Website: macys
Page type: billing-address
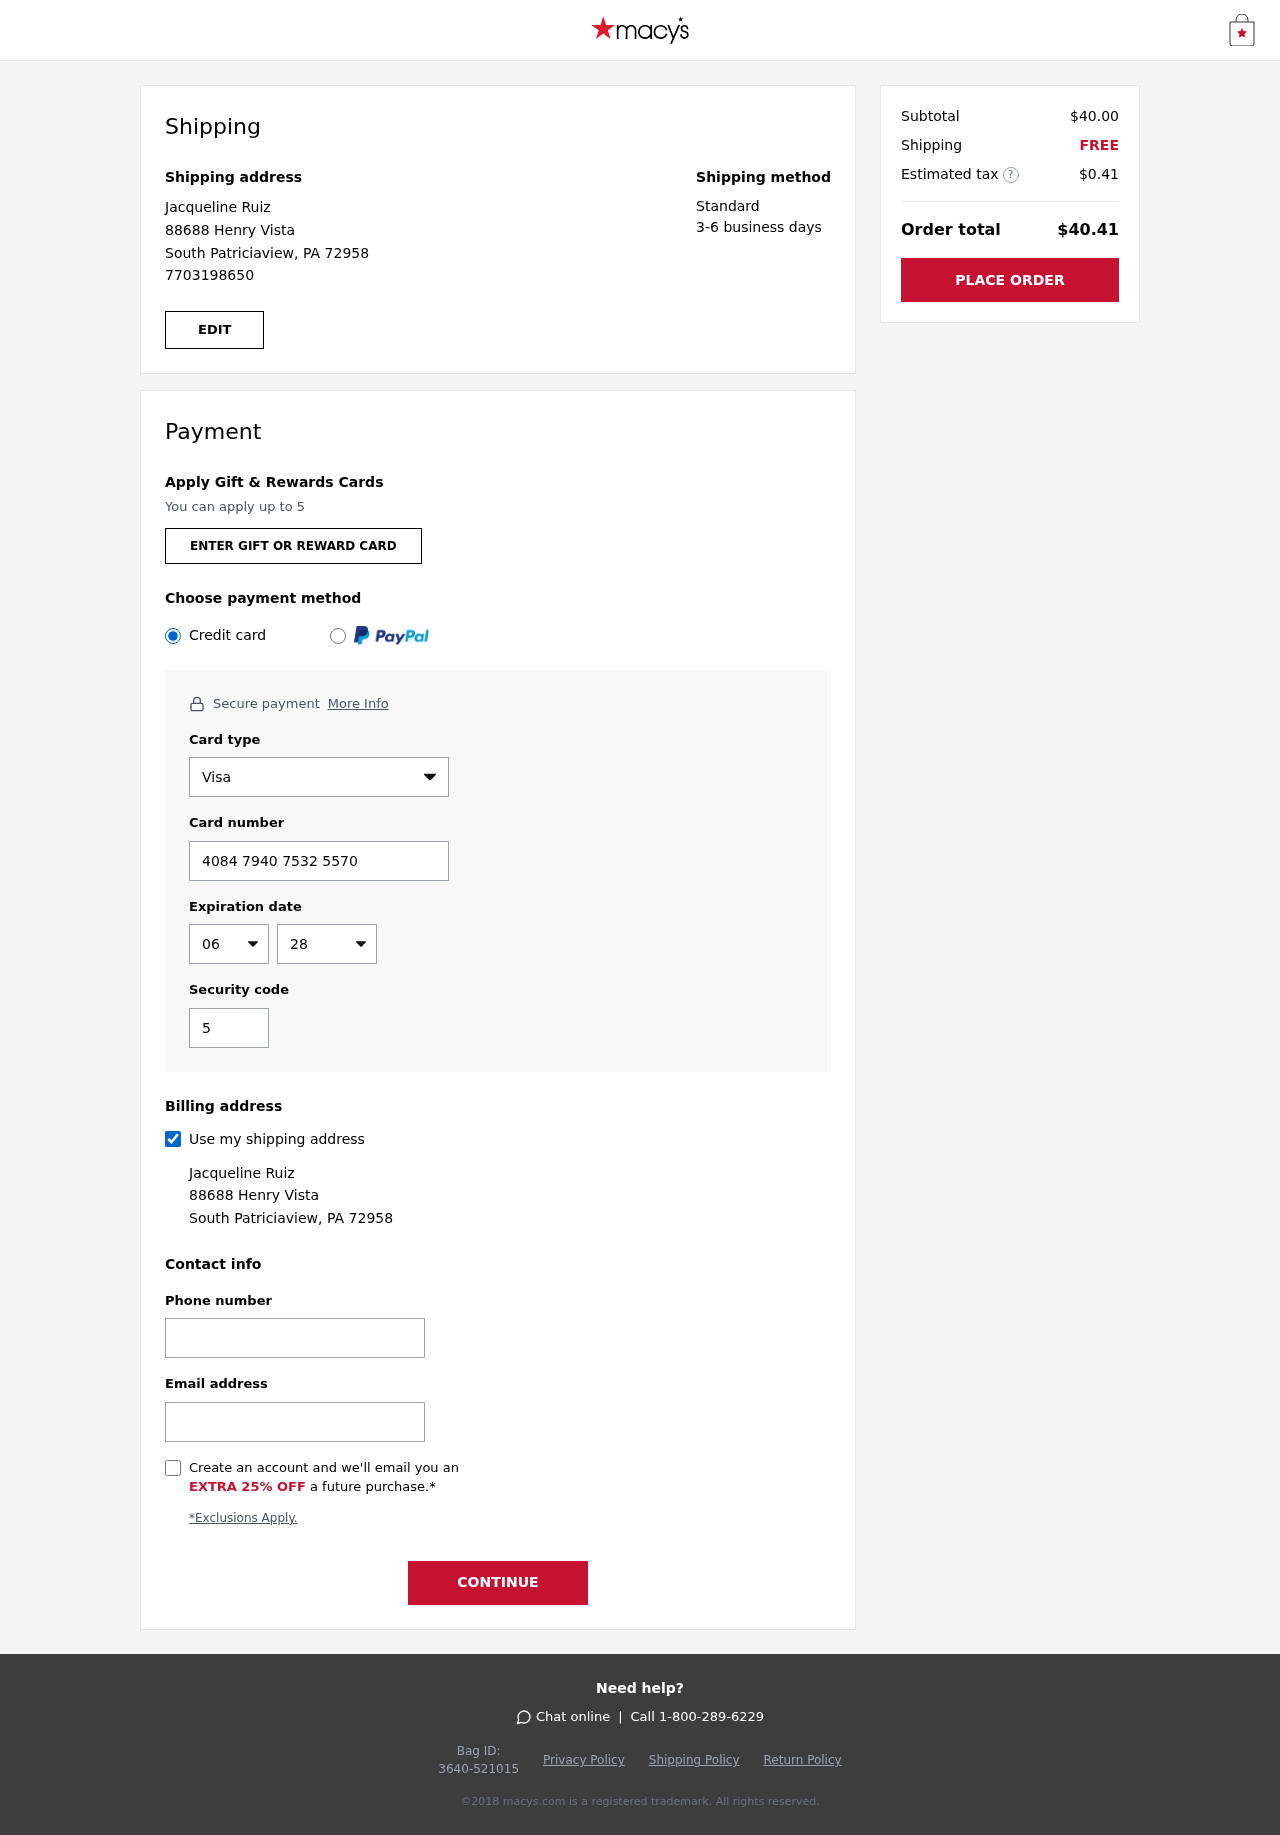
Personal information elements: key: PII_CARD_CVV
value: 524
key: PII_CARD_EXPIRY_MONTH
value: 06
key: PII_CARD_EXPIRY_YEAR
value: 28
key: PII_CARD_NUMBER
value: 4084 7940 7532 5570
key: PII_CARD_TYPE
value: Visa
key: PII_EMAIL
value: jacqueline.ruiz@hotmail.com
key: PII_FULLNAME
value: Jacqueline Ruiz
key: PII_PHONE
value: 7703198650
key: PII_STREET
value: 88688 Henry Vista
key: PII_CITY_STATE_ZIP
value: South Patriciaview, PA 72958
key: PII_FIRSTNAME
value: Jacqueline
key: PII_LASTNAME
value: Ruiz
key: PII_FULLNAME2
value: Jacqueline Ruiz
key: PII_FULLNAME3
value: Jacqueline Ruiz
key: PII_FIRSTNAME2
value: Jacqueline
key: PII_FIRSTNAME3
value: Jacqueline
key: PII_LASTNAME2
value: Ruiz
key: PII_LASTNAME3
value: Ruiz
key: PII_FIRSTNAME_DERIVED
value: Jacqueline
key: PII_LASTNAME_DERIVED
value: Ruiz
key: PII_FULLNAME_DERIVED
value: Jacqueline Ruiz
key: PII_NAME_FULL_DERIVED
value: Jacqueline Ruiz
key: PII_PHONE2
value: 7703198650
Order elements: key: ORDER_SUBTOTAL
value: $40.00
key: ORDER_SHIPPING_COST
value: FREE
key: ORDER_TAX
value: $0.41
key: ORDER_TOTAL
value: $40.41